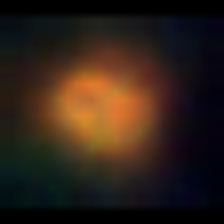
Taxon: NanoPlankton
Group: Other